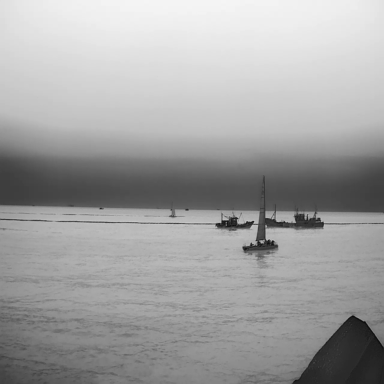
There are four bulk_carriers in the infrared image.